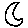
Label: moon